Field crop: maize
Growth stage: 2
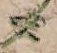
Species: atriplex